Question: I have a collection view which is delegate and datasource of itself, and with a layout defined like this:
'''
- (id)initWithCoder:(NSCoder *)aDecoder{
self = [super initWithCoder:aDecoder];
if (self){
self.dataSource = self;
self.delegate = self;
UICollectionViewFlowLayout *layout = [[UICollectionViewFlowLayout alloc] init];
layout.minimumLineSpacing = 0;
layout.sectionInset = UIEdgeInsetsMake(0, 8, 0, 8);
layout.scrollDirection = UICollectionViewScrollDirectionHorizontal;
layout.footerReferenceSize = CGSizeMake(1, 70);
layout.itemSize = CGSizeMake(60, 70);
layout.minimumInteritemSpacing = 4.0f;
[self setCollectionViewLayout:layout];
}
return self;
}
'''
The code is run correctly except for the minimuminteritemspacing.
The result is a collectionview where the items in every section don't have any spacing at all.
The minimum spacing value I set should be adjusted upward, not downward, correct?
So why the result I see is like the one in this screen? (I colored every collectionitem so that is clear there is no spacing)

For further detail, here are the frames I'm logging, as you can see the third item starts exactly after the second one (145 pixels = 85(previousitem.x) + 60(previousitem.width)) with no spacing.
'''
2014-04-22 10:25:49.954 App[15172:60b] self <PhotoIndexCollectionViewCell: 0x16576630; baseClass = UICollectionViewCell; frame = (8 0; 60 70); layer = <CALayer: 0x165777a0>>
2014-04-22 10:25:49.955 App[15172:60b] self <PhotoIndexCollectionViewCell: 0x16578380; baseClass = UICollectionViewCell; frame = (85 0; 60 70); layer = <CALayer: 0x16578520>>
2014-04-22 10:25:49.955 App[15172:60b] self <PhotoIndexCollectionViewCell: 0x16586620; baseClass = UICollectionViewCell; frame = (145 0; 60 70); layer = <CALayer: 0x165866c0>>
'''
What am I misunderstanding here?
I even tried adding this method which is actually called for every section, but the result is the same.
'''
- (CGFloat)collectionView:(UICollectionView *)collectionView layout:(UICollectionViewLayout *)collectionViewLayout minimumInteritemSpacingForSectionAtIndex:(NSInteger)section{
return 4.0f;
}
'''
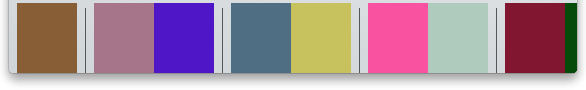
Answer: You can use following 'Delegate' methods to set spacing:
'''
// Layout: Set cell size
- (CGSize)collectionView:(UICollectionView *)collectionView layout:(UICollectionViewLayout*)collectionViewLayout sizeForItemAtIndexPath:(NSIndexPath *)indexPath {
// NSLog(@"SETTING SIZE FOR ITEM AT INDEX %ld", (long)indexPath.row);
CGSize mElementSize = CGSizeMake(150, 36);
return mElementSize;
}
- (CGFloat)collectionView:(UICollectionView *)collectionView layout:(UICollectionViewLayout*)collectionViewLayout minimumInteritemSpacingForSectionAtIndex:(NSInteger)section {
return 3.0;
}
- (CGFloat)collectionView:(UICollectionView *)collectionView layout:(UICollectionViewLayout*)collectionViewLayout minimumLineSpacingForSectionAtIndex:(NSInteger)section {
return 7.0;
}
// Layout: Set Edges
- (UIEdgeInsets)collectionView:(UICollectionView *)collectionView layout:(UICollectionViewLayout*)collectionViewLayout insetForSectionAtIndex:(NSInteger)section {
// return UIEdgeInsetsMake(0,8,0,8); // top, left, bottom, right
return UIEdgeInsetsMake(0,0,0,0); // top, left, bottom, right
}
'''